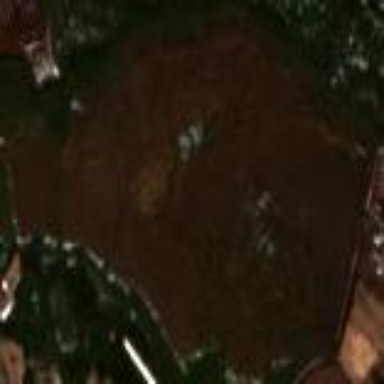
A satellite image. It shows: Bog wetland.